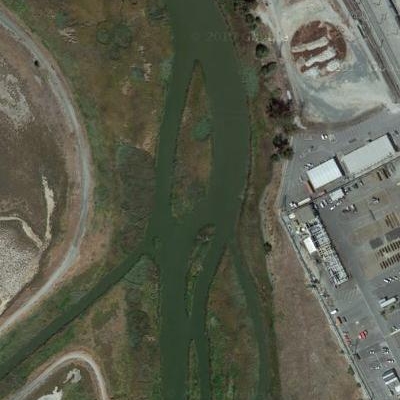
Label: RiverLake